Question: My todo app goes like this...and..I'm trying to remove the particular todo item out of the list. I'm calling a function from the child component passing another function as a prop. the problem is, whenever I call the function in child component it fails to access the props in the parent component which is also a function. I tried ''ing the map function called in the parent component. But still in vain.
How can I solve this or is there any better way to delete todo-item?? Need help!
Thanks in advance!

'''
class Todo extends Component {
//initializing state
constructor(props) {
super(props);
this.state = {
todoList: ['wash clothes', 'water the garden', 'buy some flowers', 'something else!']
}
}
//rendering and cycling through the data (toodoList)
render() {
var todoList = this.state.todoList;
todoList = todoList.map(function(item, index) {
return(
<TodoItem item={item} onDelete={this.handleClick.bind(this)} key={index} />
);
}, this);
return(
<div className="component-body">
<AddItem />
<ul>
{todoList}
</ul>
</div>
);
}
//removing item
handleClick(item) {
var updatedList = this.state.todoList.filter(function(val, index){
return item !== val;
});
this.setState= {
todoList: updatedList
}
}
}
class TodoItem extends Component {
render() {
return(
<li>
<div>
<span> {this.props.item} </span>
<span className="handle-delete" onClick={this.handleClick}> x </span>
</div>
</li>
);
}
//Custom function
handleClick() {
this.props.onDelete();
}
}
'''
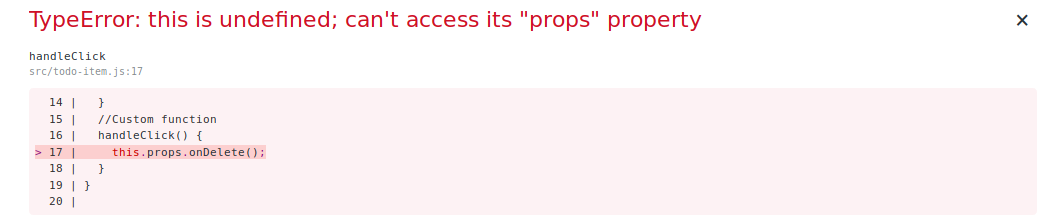
Answer: You have to use arrow function
'handleClick = () => {'
Or if you cant use it,
Define a constructor in the class where the method is, then inside it:
'this.handleClick().bind(this)'
This way, 'this' you are refering to, and 'this' the method refers to, is the same. Lets say it's miscommunicate between you and the method :)